Question: I have a layout with a sticky footer. The problem is that the actual height of the main center content is incorrect. Although it hides behind the footer and the end user does not see this, it causes problem when centering a map for example.
How do I shorten the height of the content so it stays above the footer so the real content height is rendered (while maintaining 100%). To illustrate, I have a working example here:
<URL>
When you use Firebug to hover over the element, you will see that the main content is actually underneath the sticky footer. I just need to move it up while not cutting off the top but all my attempts have failed. I would greatly appreciate any help.

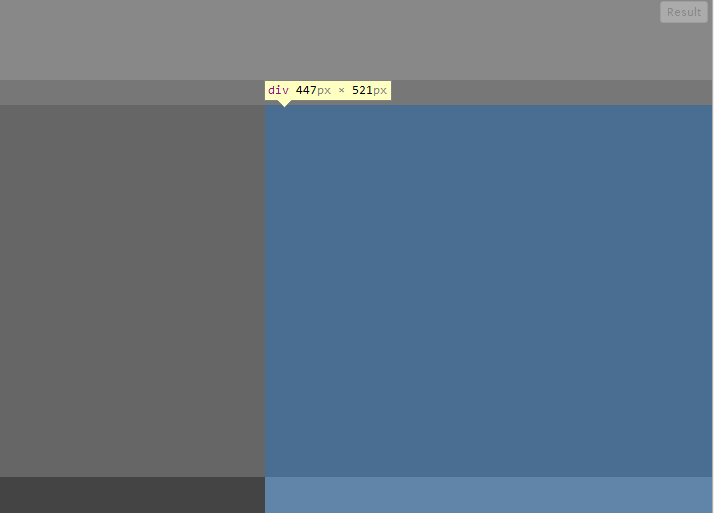
Answer: EDIT: There was more than one thing wrong with your layout. Here is a fixed version:
<URL>
Okay, so you haven't implemented a sticky footer. You just put a footer with fixed positioning. When you use either fixed or absolute positioning, the element in question is taken your HTML flow which is why your main-content div extends all the way to the bottom. It does not see or recognize the footer being in the way!
Here is how to properly implement a sticky footer that avoids these issues:
Taken from <URL>:
Sample HTML:
'''
<html>
<head>
<link rel="stylesheet" href="layout.css" ... />
</head>
<body>
<div class="wrapper">
<p>Your website content here.</p>
<div class="push"></div>
</div>
<div class="footer">
<p>Copyright (c) 2008</p>
</div>
</body>
</html>
'''
Sample CSS:
'''
* {
margin: 0;
}
html, body {
height: 100%;
}
.wrapper {
min-height: 100%;
height: auto !important;
height: 100%;
margin: 0 auto -142px; /* the bottom margin is the negative value of the footer's height */
}
.footer, .push {
height: 142px; /* .push must be the same height as .footer */
}
/*
Sticky Footer by Ryan Fait
http://ryanfait.com/
*/
'''
---
Also, check out this <URL> It explains in depth the basics of CSS flow which should help you avoid these types of issues. It's a must read for anyone getting into CSS and will save you from many headaches in the future.